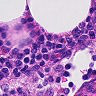
Metastatic tissue present: no